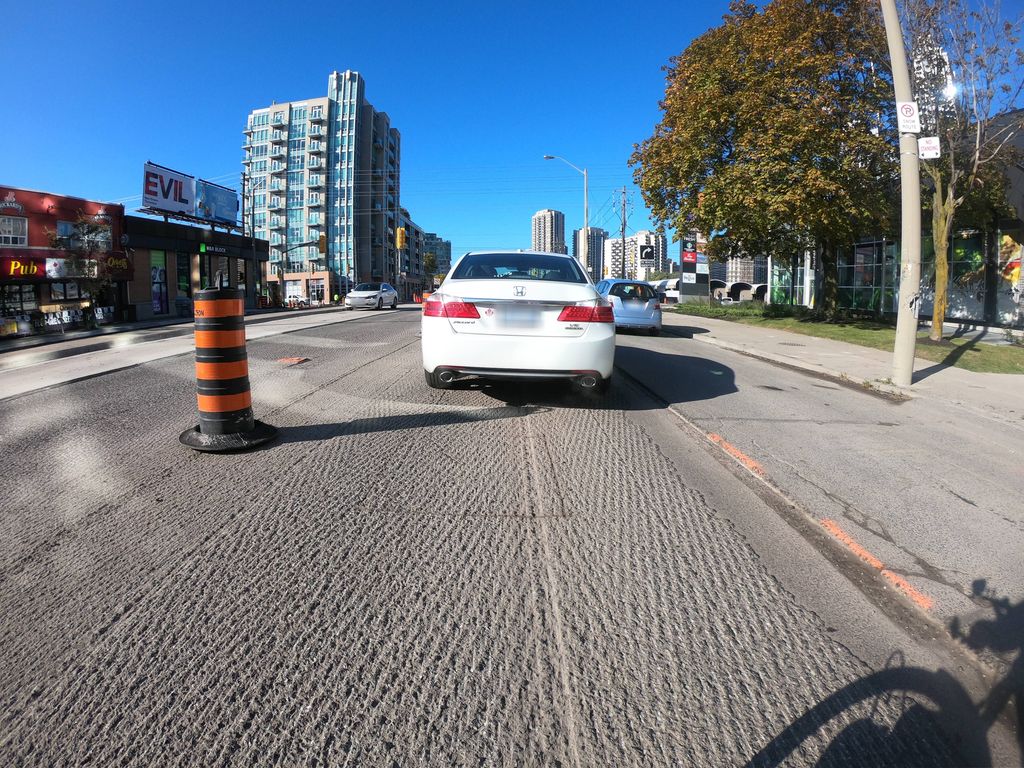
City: toronto